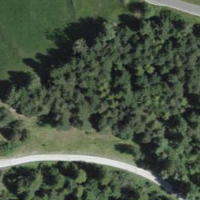
EUNIS habitat code: 45
Species observed at this site:
Ononis spinosa